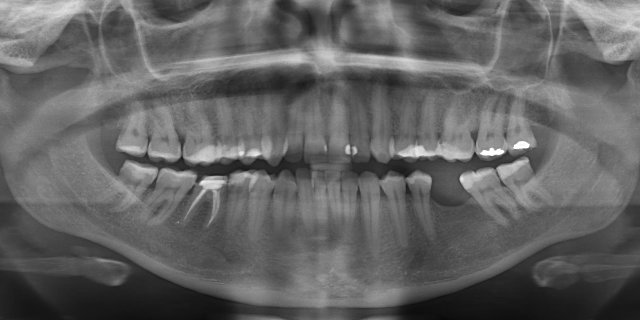
adult